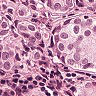
Metastatic tissue present: yes